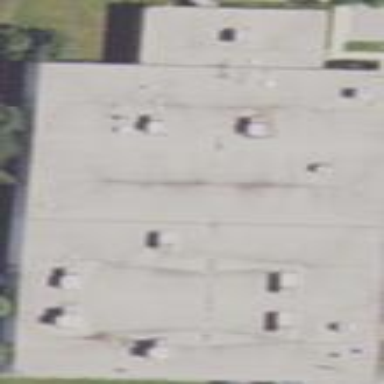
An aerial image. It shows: Building.